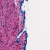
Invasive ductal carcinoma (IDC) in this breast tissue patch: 0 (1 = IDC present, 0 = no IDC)